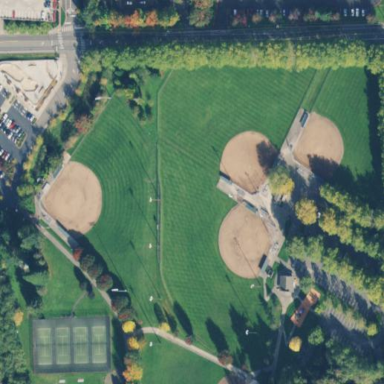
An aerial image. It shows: Grass baseball pitch for leisure and sport.